Question: Anyone know how I can return the following information from my Google analytics account using <URL>?

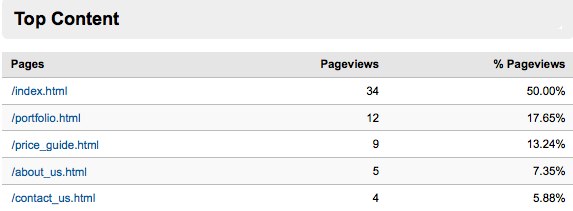
Answer: You need to use the 'pagePath' dimension and the 'pageviews' metric. Try something like the following:
'''
<?php
require 'gapi.class.php';
$gaEmail = 'youremail@email.com';
$gaPassword = 'your password';
$profileId = 'your profile id';
$dimensions = array('pagePath');
$metrics = array('pageviews');
$sortMetric=null;
$filter=null;
$startDate='2011-02-01';
$endDate='2011-02-28';
$startIndex=1;
$maxResults=10000;
$ga = new gapi($gaEmail, $gaPassword);
$ga->requestReportData($profileId, $dimensions, $metrics, $sortMetric, $filter, $startDate, $endDate, $startIndex, $maxResults);
$totalPageviews = $ga->getPageviews();
foreach ($ga->getResults() as $result) {
$pageviews = $result->getPageviews();
$percentPageviews = round(($result->getPageviews()/$totalPageviews)*100,2);
print "$result:$pageviews:$percentPageviews
";
}
?>
'''